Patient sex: M
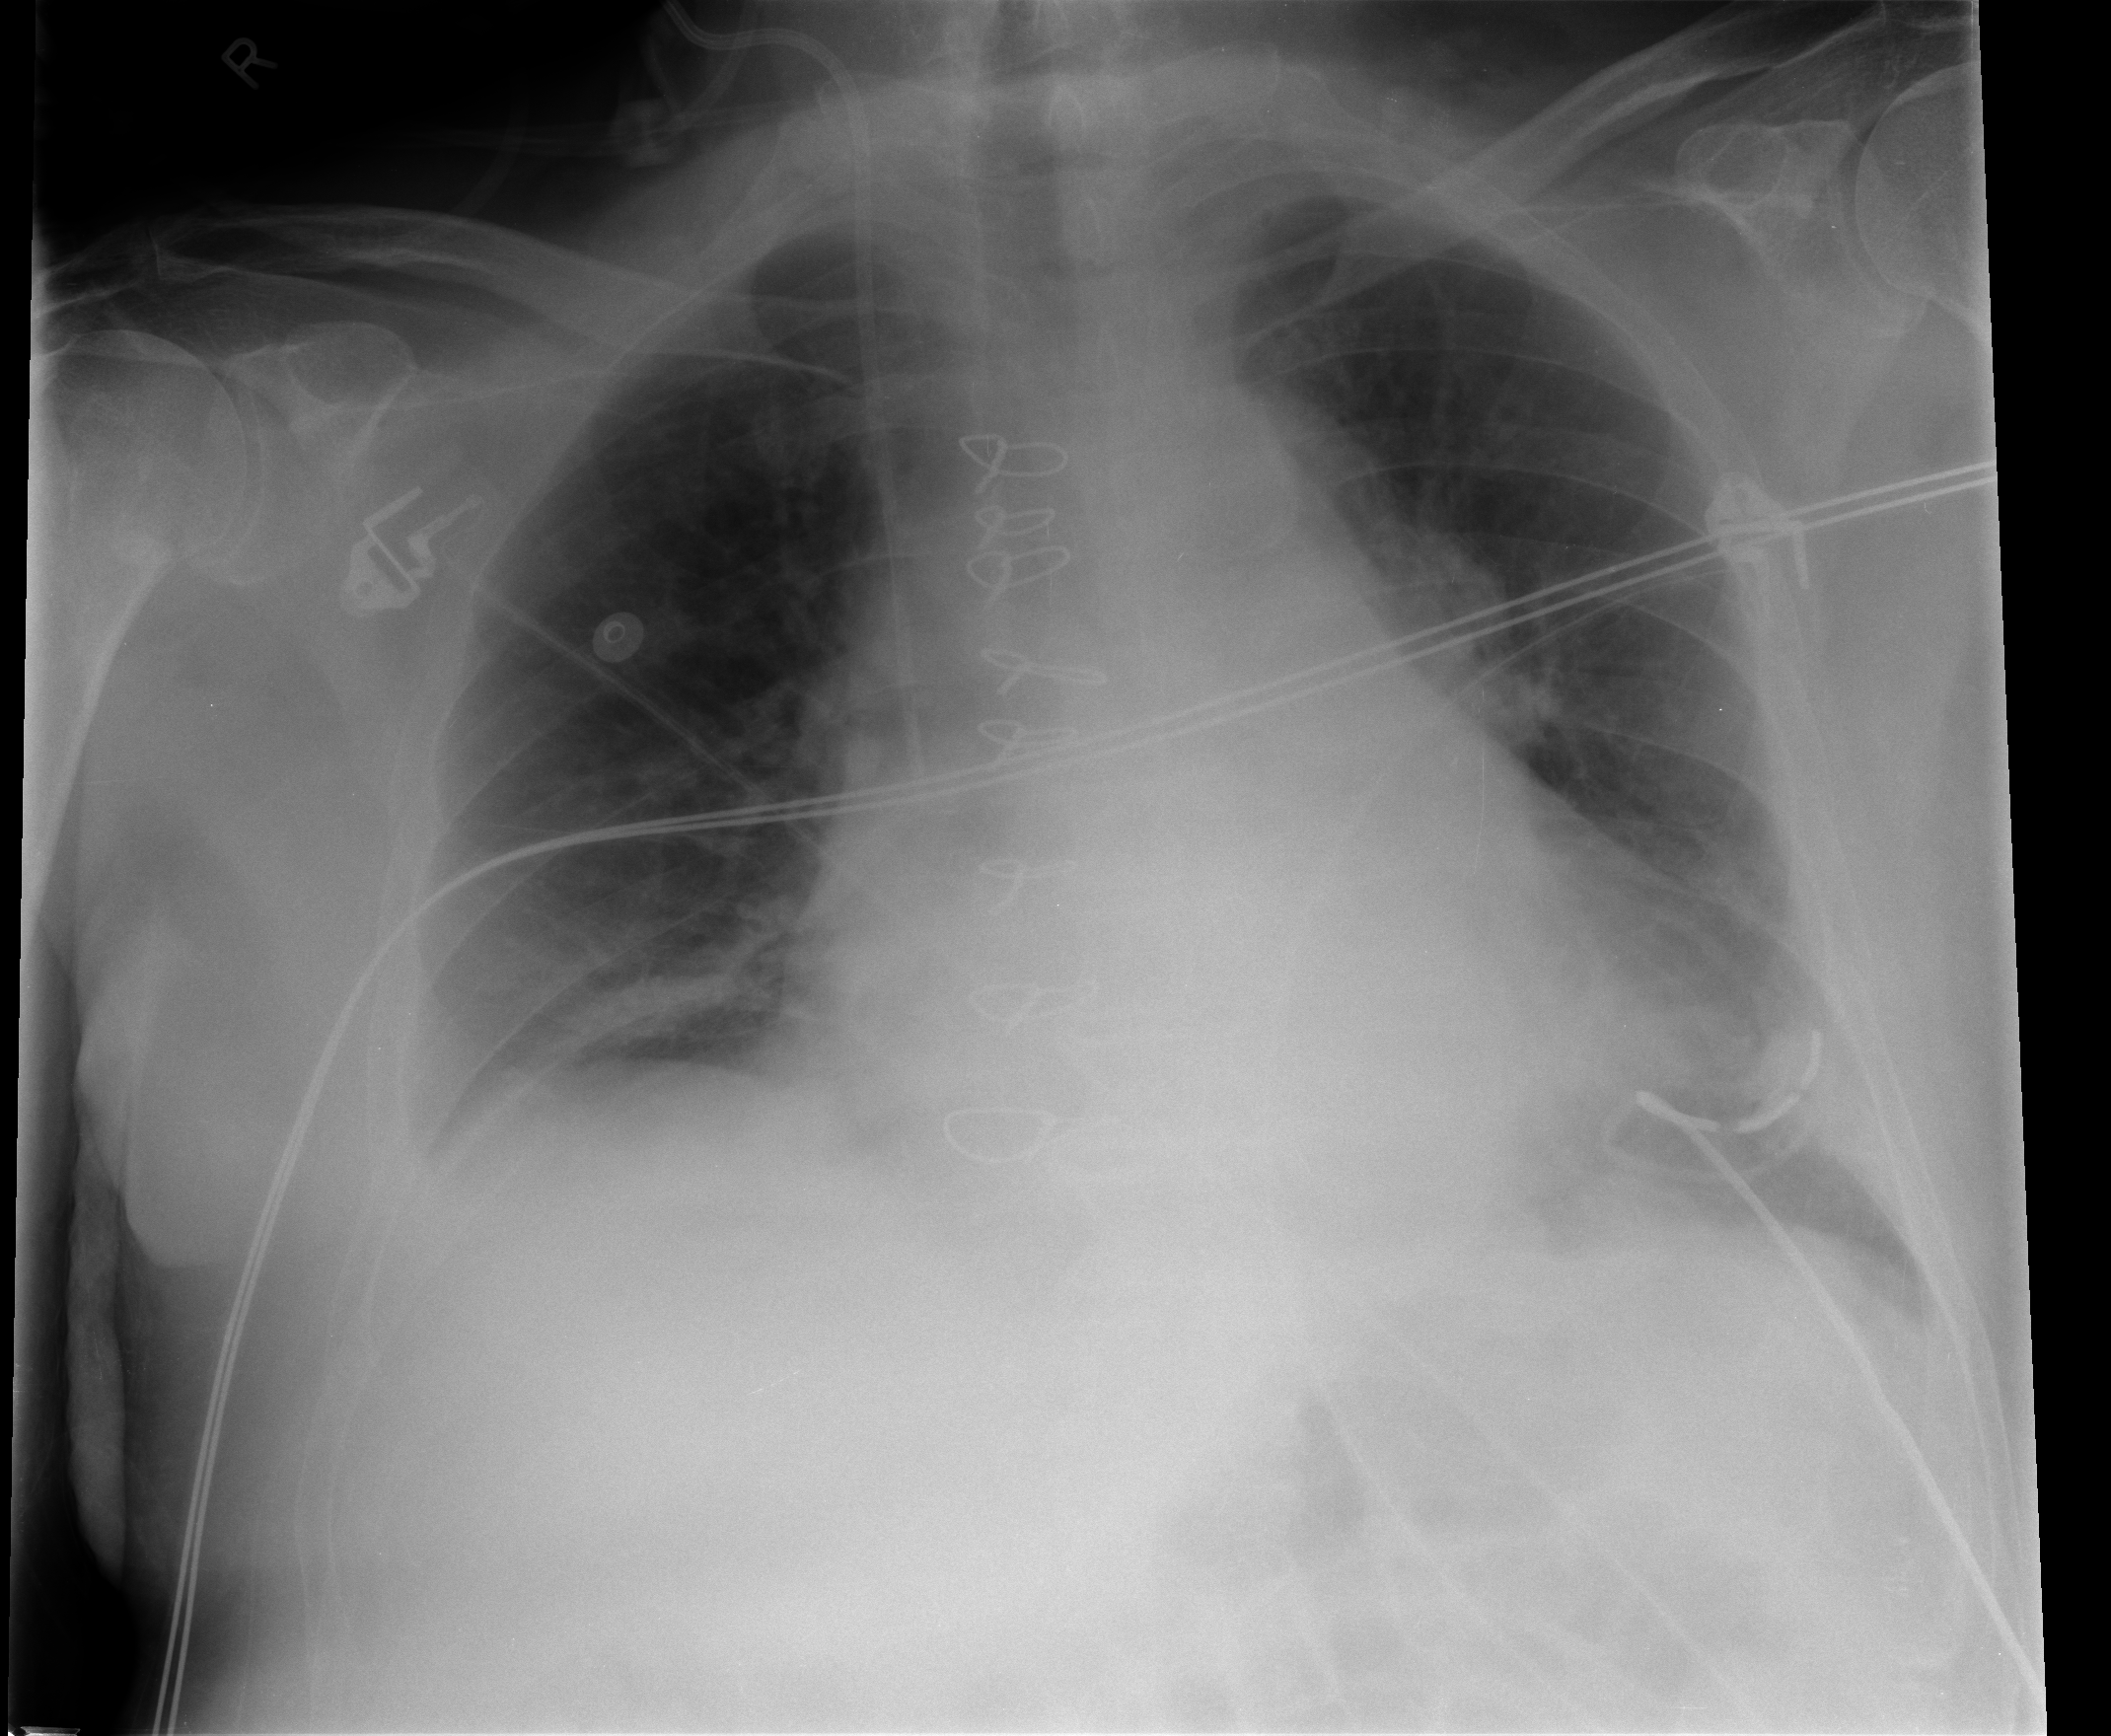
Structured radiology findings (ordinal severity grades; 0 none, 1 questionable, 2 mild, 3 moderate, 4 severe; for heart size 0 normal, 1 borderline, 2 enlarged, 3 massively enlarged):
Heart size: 2
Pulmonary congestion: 2
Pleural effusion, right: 1
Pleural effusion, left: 1
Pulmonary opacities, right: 0
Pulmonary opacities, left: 0
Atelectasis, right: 2
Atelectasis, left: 2